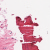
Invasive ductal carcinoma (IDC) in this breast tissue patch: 0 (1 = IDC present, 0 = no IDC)